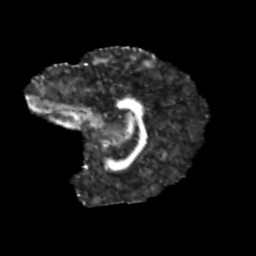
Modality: FA
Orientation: sagittal
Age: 12
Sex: female
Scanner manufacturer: siemens
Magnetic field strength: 3 T
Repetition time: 3.8 s
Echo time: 0.07 s